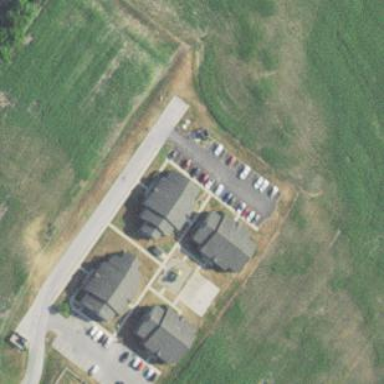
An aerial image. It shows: Asphalt parking lot.